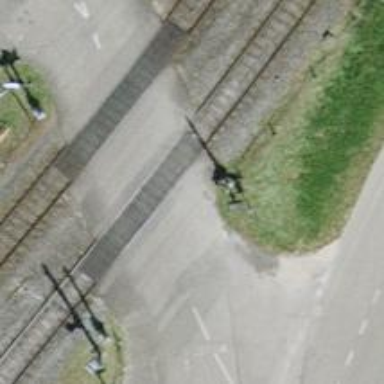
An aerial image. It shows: Level crossing along the railway.